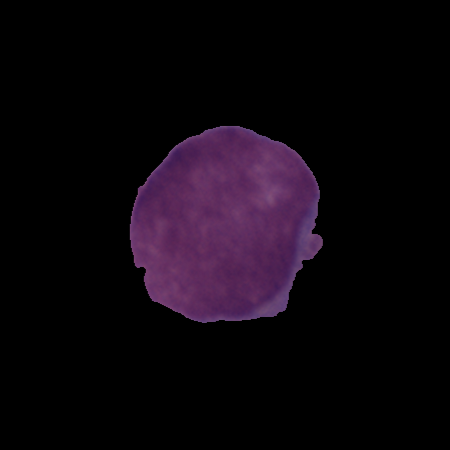
Label: healthy